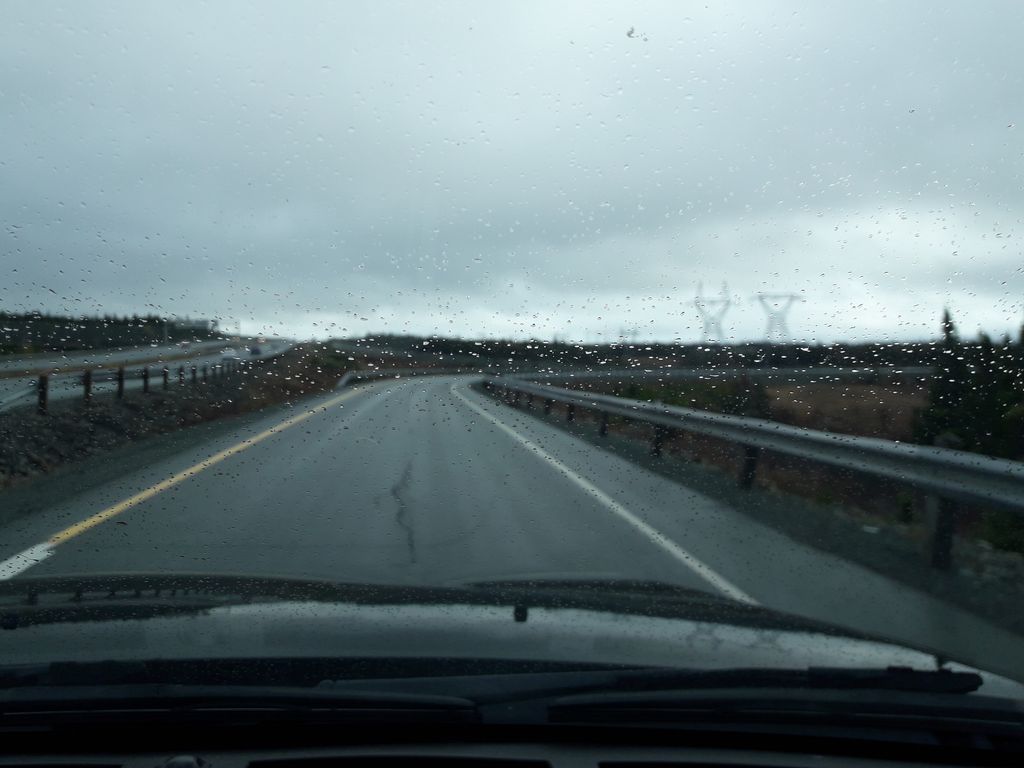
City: st_johns